Question: In my app I have a treeview at the top with some buttons above it related to the treeview. Below this I have a table view, again with some buttons related to it. I have a QVBoxLayout top and bottom.
Please see the screen show.
What I'd like to do is be able to adjust the size of the top and bottom in the way that a QPlitter allows you to do. But ... a QSplitter only accepts widgets, not layouts.
I'd like to be able to drag where the red line is in the screen shot.
I'm creating the layout in C++ not in the designer.
Is there a way to do this?

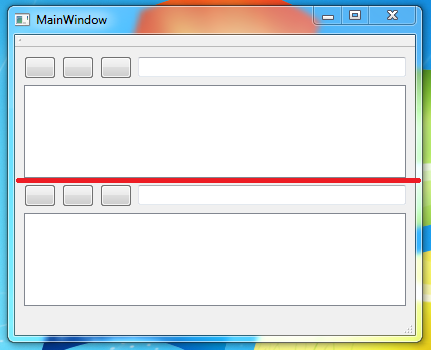
Answer: Wrap your widgets inside another widget, like so:
'''
Splitter
+--Top Widget
| +--Layout 1
| +--Button 1
| +--Button 2
| +--Text Area 1
+--Bottom Widget
+--Layout 2
+--Button 3
+--Button 4
+--Text Area 2
'''
Example:
'''
QWidget *topWidget = new QWidget;
topWidget->setLayout(layout1);
...
splitter->addWidget(topWidget);
splitter->addWidget(bottomWidget);
'''